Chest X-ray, PA view. Patient: 36 years old, sex F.
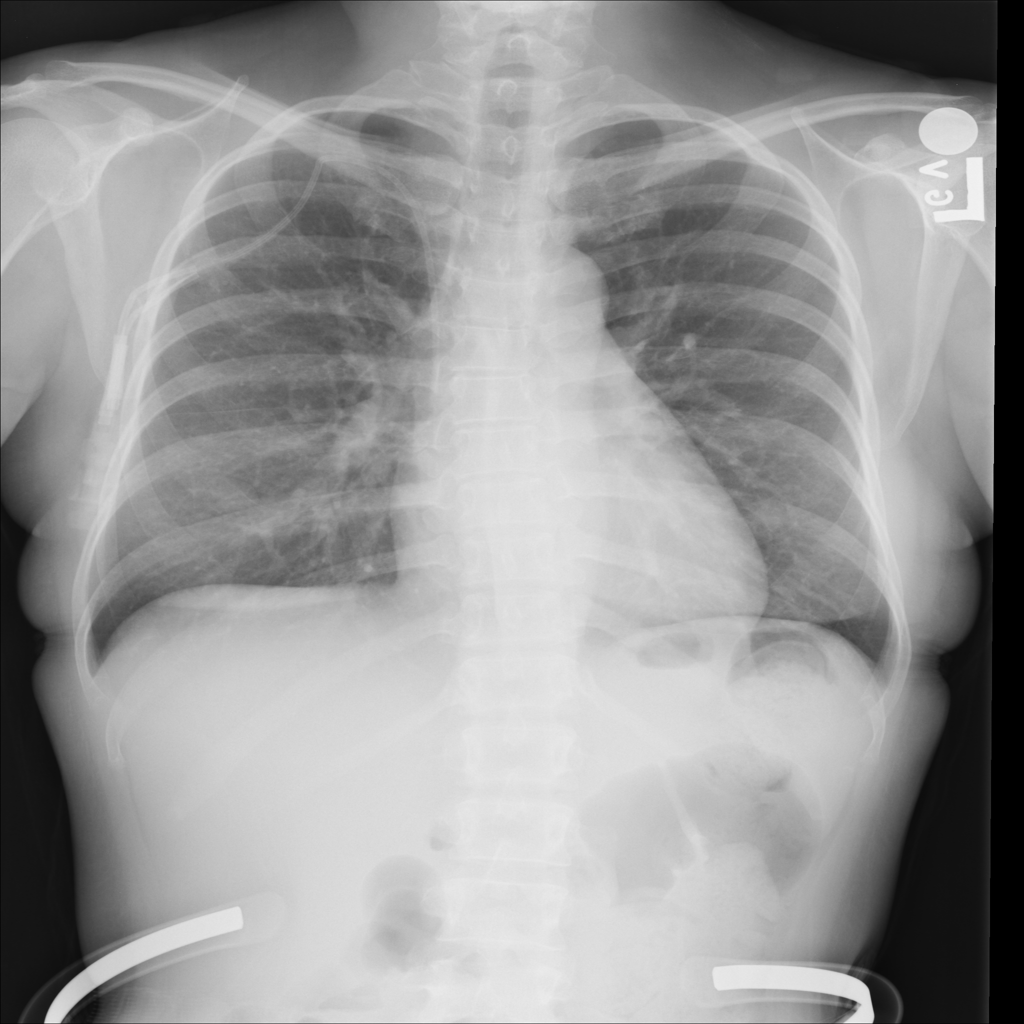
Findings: No Finding